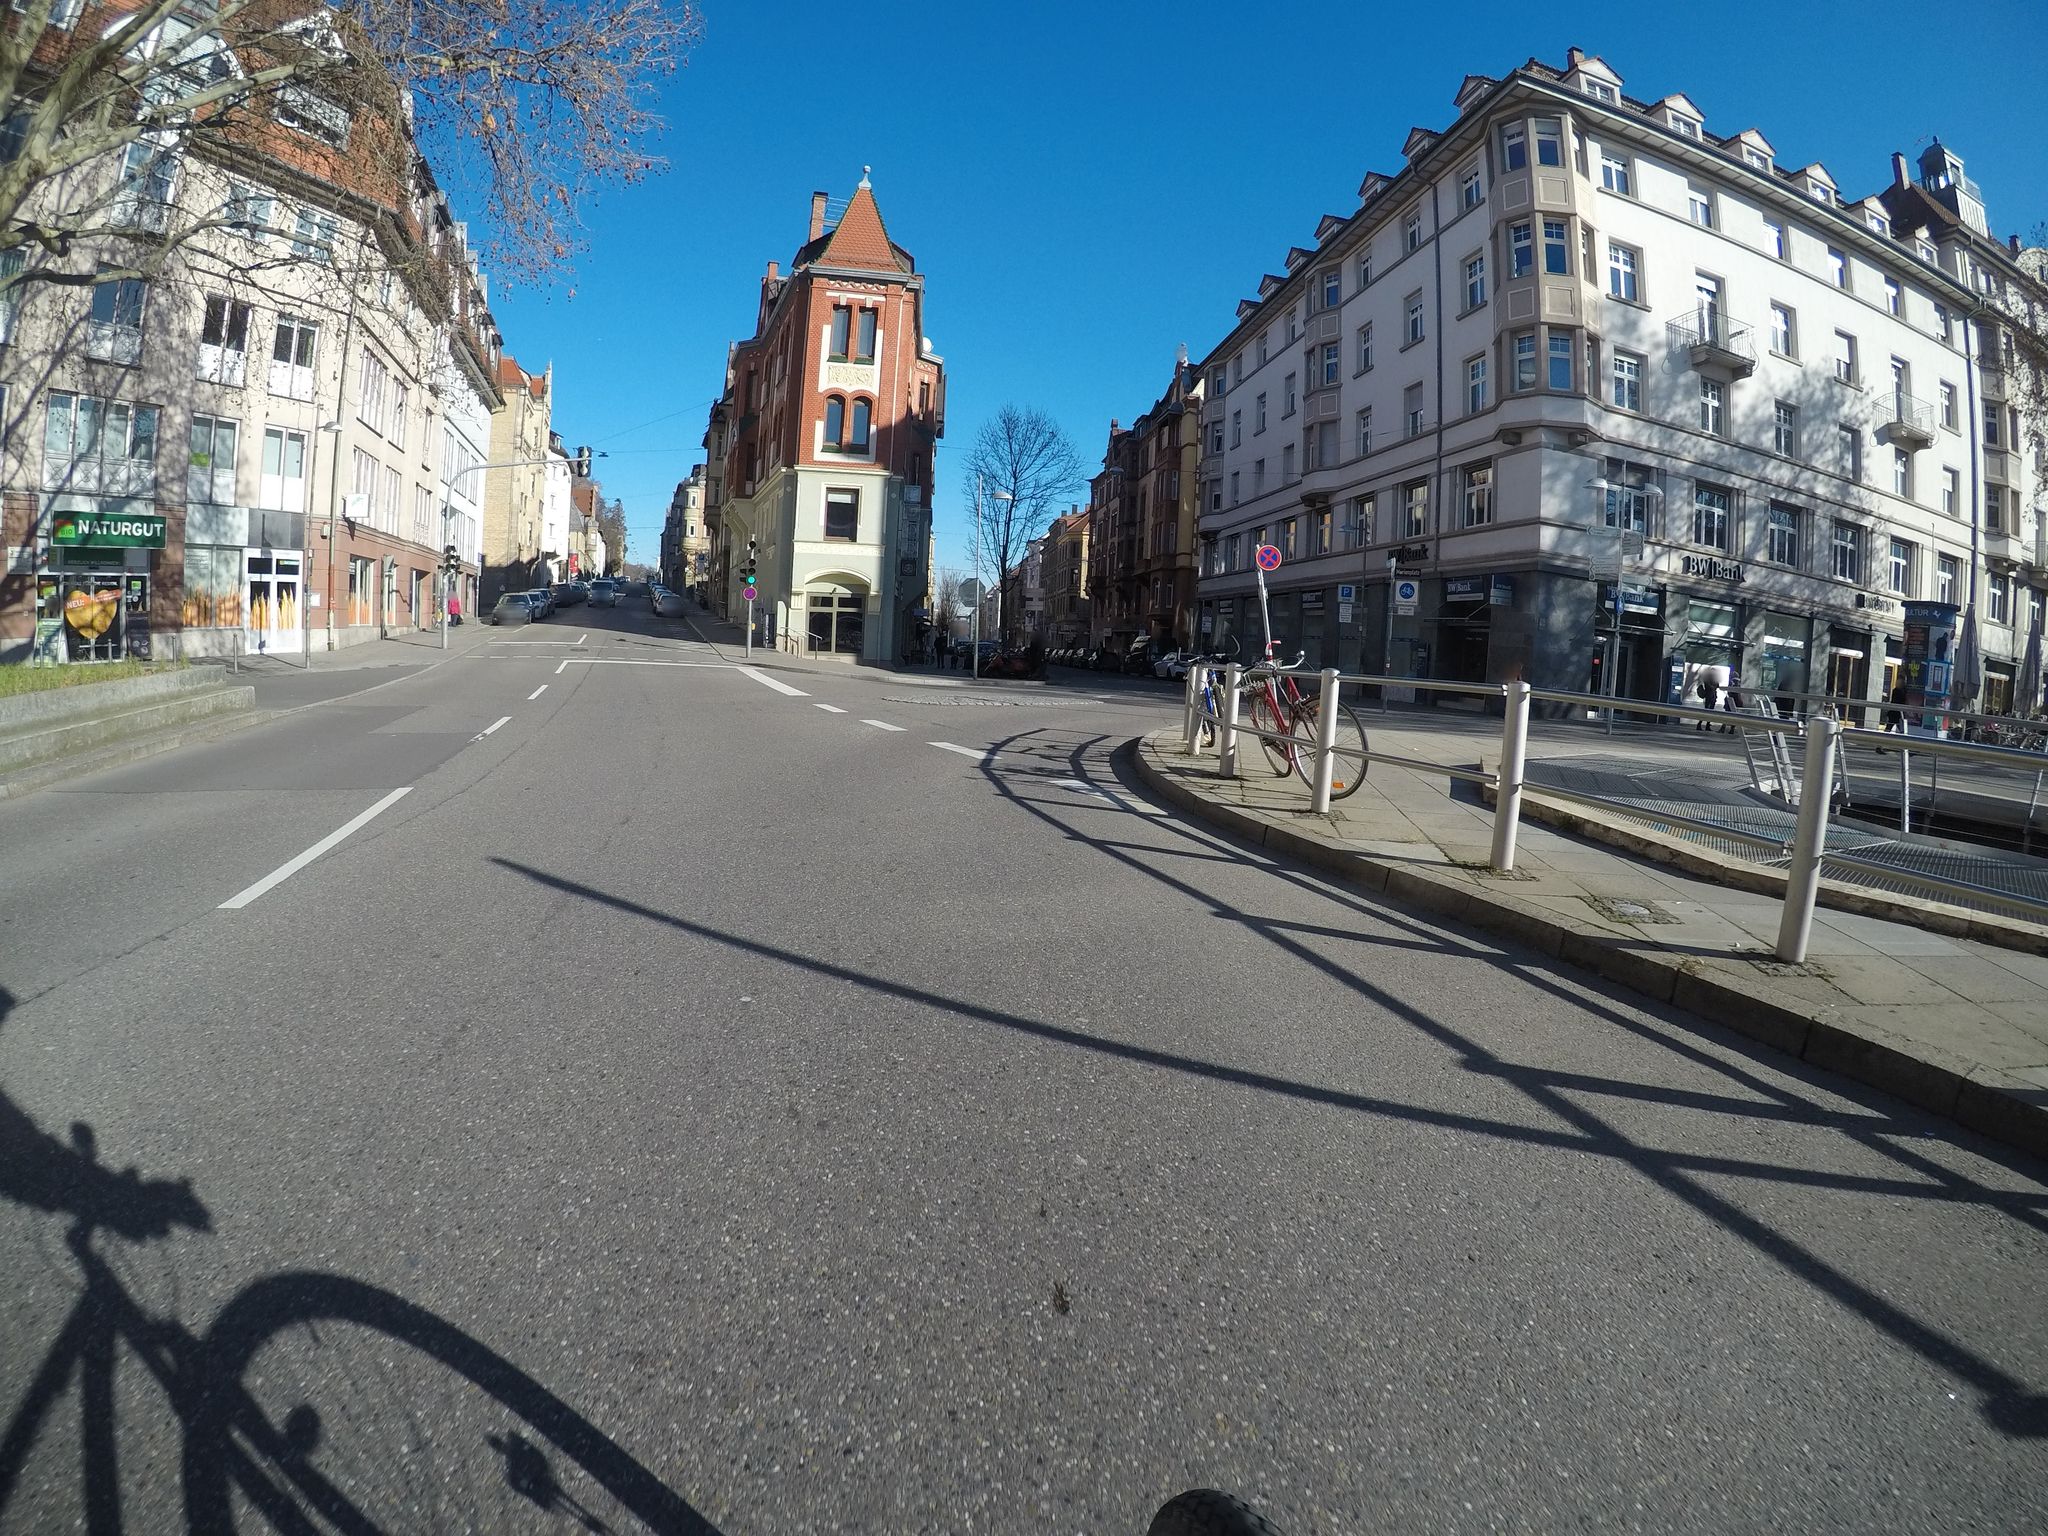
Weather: clear
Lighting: day
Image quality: good
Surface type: driving surface
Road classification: tertiary
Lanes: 2
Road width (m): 3
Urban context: urban centre
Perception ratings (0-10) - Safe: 8.48, Lively: 9.61, Beautiful: 6.16, Boring: 5.75, Depressing: 1.85, Wealthy: 6.51